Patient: sex M, age 57
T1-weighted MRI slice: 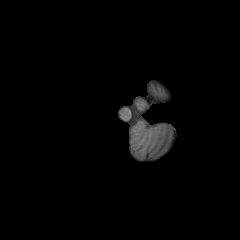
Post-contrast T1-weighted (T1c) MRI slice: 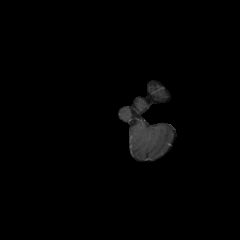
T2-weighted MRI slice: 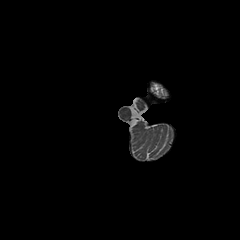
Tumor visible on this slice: no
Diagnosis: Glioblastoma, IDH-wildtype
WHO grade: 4